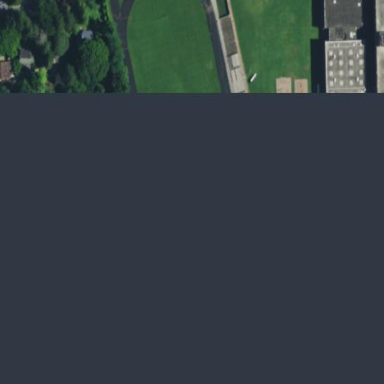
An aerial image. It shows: School.